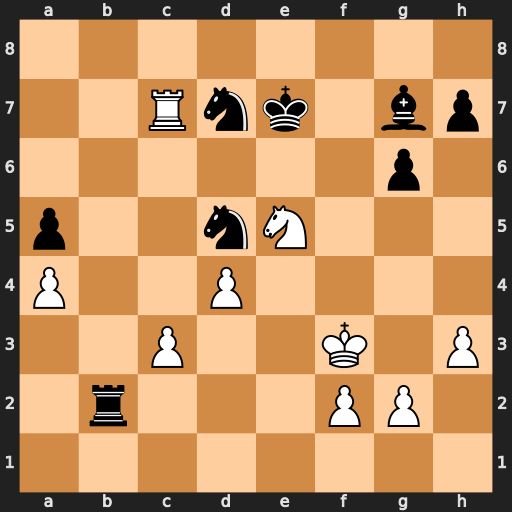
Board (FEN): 8/2Rnk1bp/6p1/p2nN3/P2P4/2P2K1P/1r3PP1/8
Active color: w
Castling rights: -
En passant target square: -
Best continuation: Rxd7+ Ke6 Rxg7